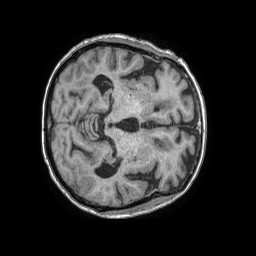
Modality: T1w
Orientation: axial
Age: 63
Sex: female
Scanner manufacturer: philips
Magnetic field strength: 1.5 T
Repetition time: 0.008142 s
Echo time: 0.003797 s